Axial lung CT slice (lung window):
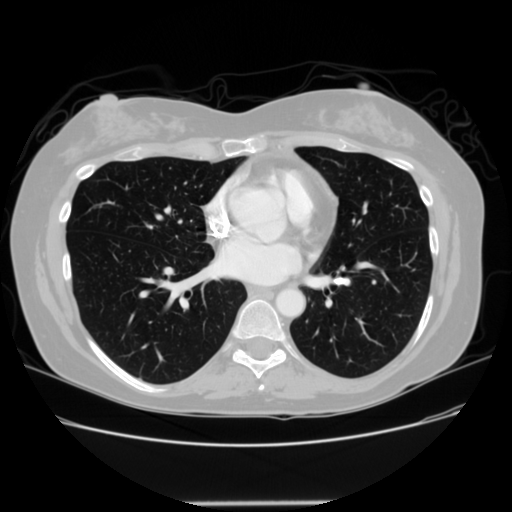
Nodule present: no